A scalogram of one vibration snapshot from a rotating bearing is shown, computed with a continuous wavelet transform. Classify the bearing condition as one of: normal, inner_race, outer_race, ball.
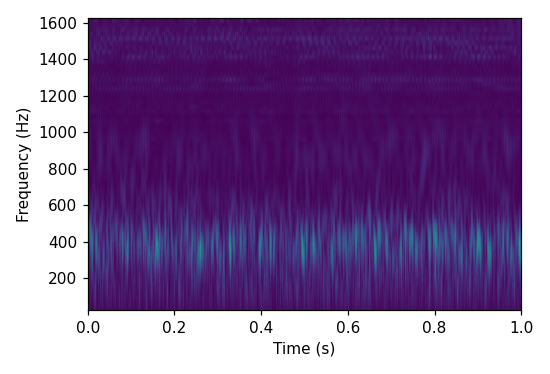
Answer: ball